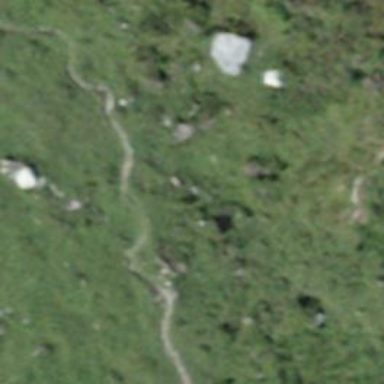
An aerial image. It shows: Ground path.